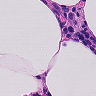
Metastatic tissue present: no